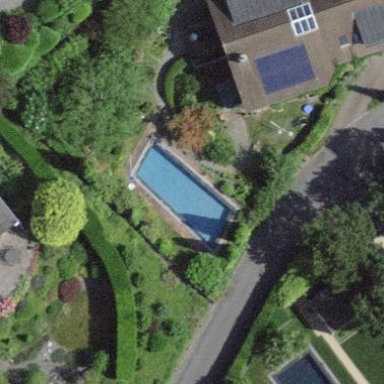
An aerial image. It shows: Swimming pool located in leisure land.